Group 1:
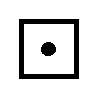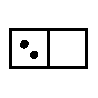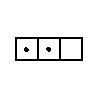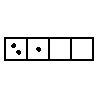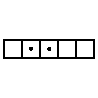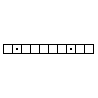
Group 2:
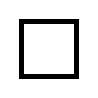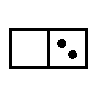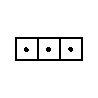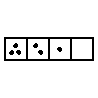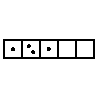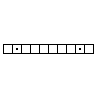
Rule separating the two groups: Number in the Nth box (from the left) is how many numbers appear N times vs. not so.
Concepts: self-reference
Author: Aaron David Fairbanks